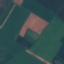
Label: AnnualCrop